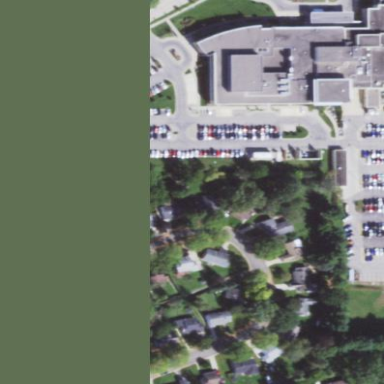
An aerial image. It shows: Healthcare facility identified as hospital.